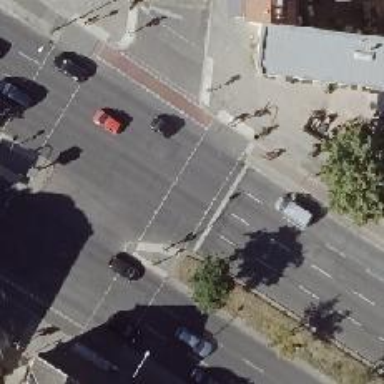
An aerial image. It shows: Crossing with traffic signals.